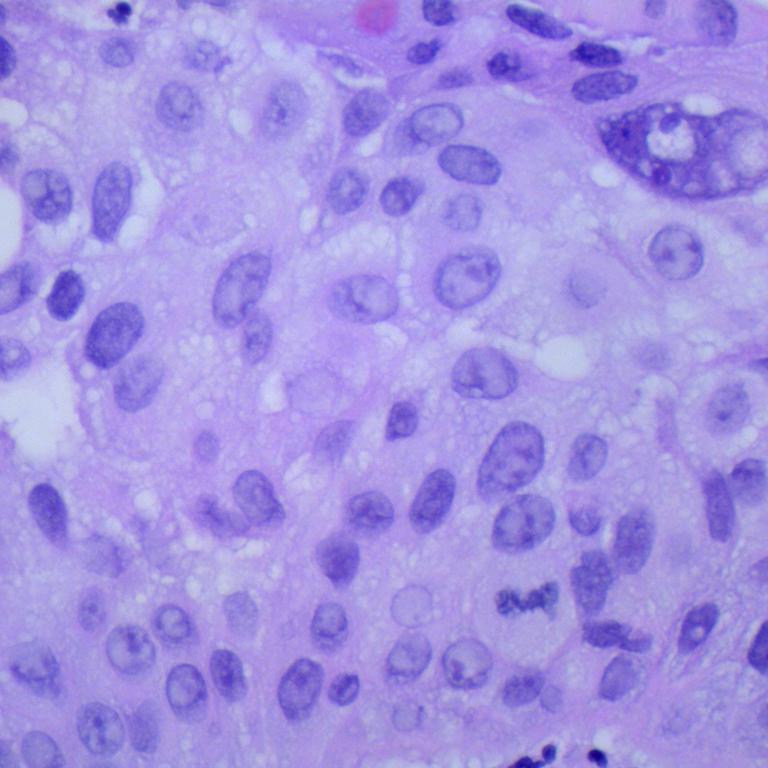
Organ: lung
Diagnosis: squamous carcinomas